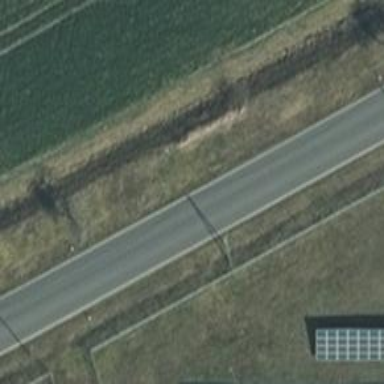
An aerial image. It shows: Secondary road with asphalt surface.